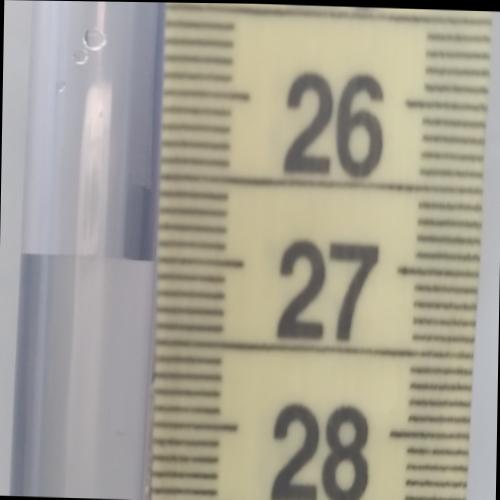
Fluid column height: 27.0 cm